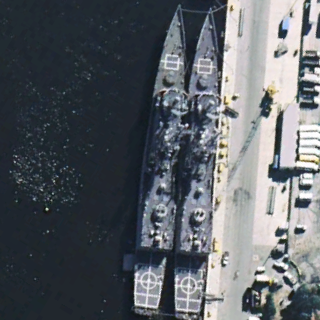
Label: cruiser